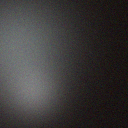
Screen state: off